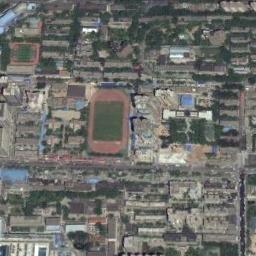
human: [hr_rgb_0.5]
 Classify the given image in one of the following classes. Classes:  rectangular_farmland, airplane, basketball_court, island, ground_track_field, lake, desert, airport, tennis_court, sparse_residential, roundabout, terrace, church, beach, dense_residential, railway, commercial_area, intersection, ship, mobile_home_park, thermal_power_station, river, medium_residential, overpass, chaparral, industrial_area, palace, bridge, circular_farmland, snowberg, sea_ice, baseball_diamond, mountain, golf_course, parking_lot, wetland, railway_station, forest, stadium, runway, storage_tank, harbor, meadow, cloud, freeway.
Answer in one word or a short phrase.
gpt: ground_track_field